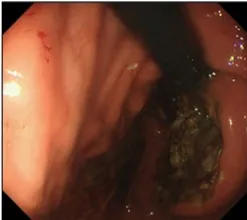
Clinical presentation of NEC and SCC. Esophagogastroduodenoscopy and CT findings in NEC (A,B). (A) A large ulcerated mass was found in the esophagogastric junction.
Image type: endoscopy (gi_endoscopy)